CT angiography, arterial phase; slice 188 of 214; volume shape [512, 512, 214], voxel spacing [0.64, 0.64, 2.0] mm
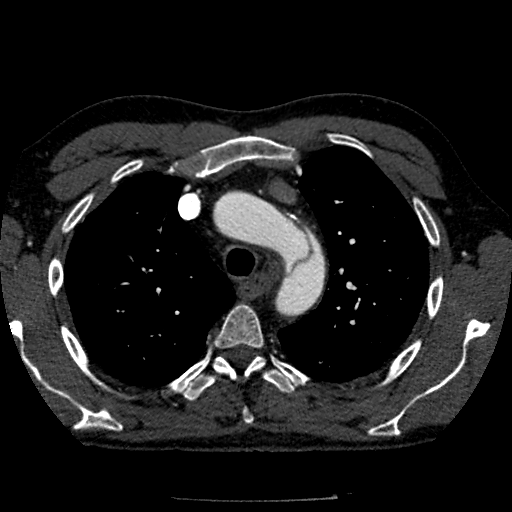
True lumen volume: 126.33 mL
False lumen volume: 130.35 mL